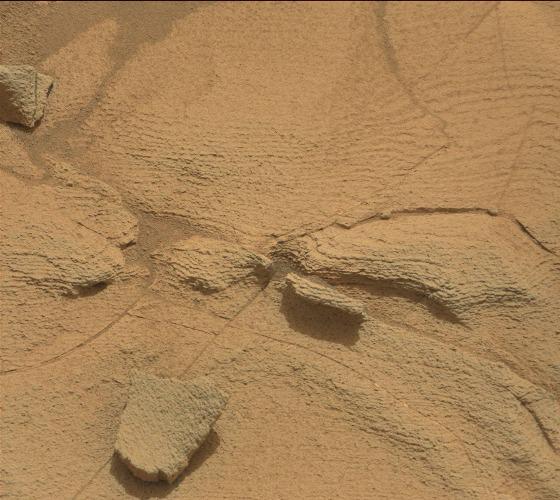
Terrain classes present: Bedrock, Gravel / Sand / Soil, Rock, Shadow